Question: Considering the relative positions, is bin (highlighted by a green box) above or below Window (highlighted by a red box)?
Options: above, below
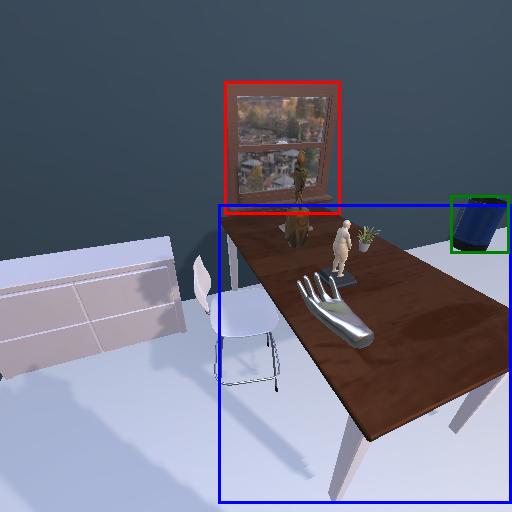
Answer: above